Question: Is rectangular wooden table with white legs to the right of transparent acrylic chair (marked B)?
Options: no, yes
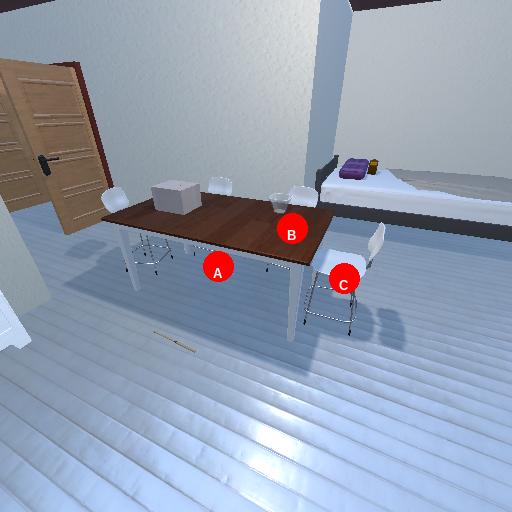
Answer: no